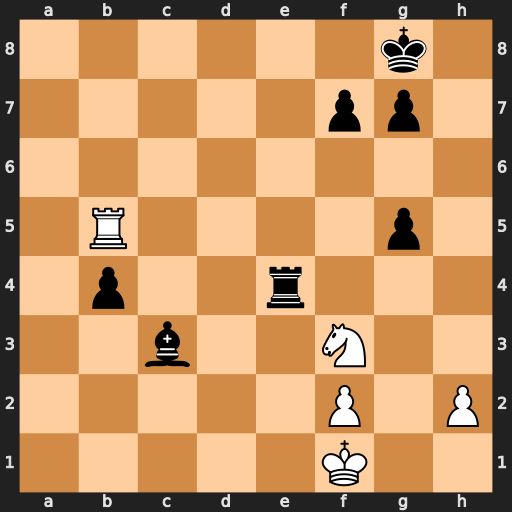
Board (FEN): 6k1/5pp1/8/1R4p1/1p2r3/2b2N2/5P1P/5K2
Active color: w
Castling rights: -
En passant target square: -
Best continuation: Rb8+ Re8 Rxe8+